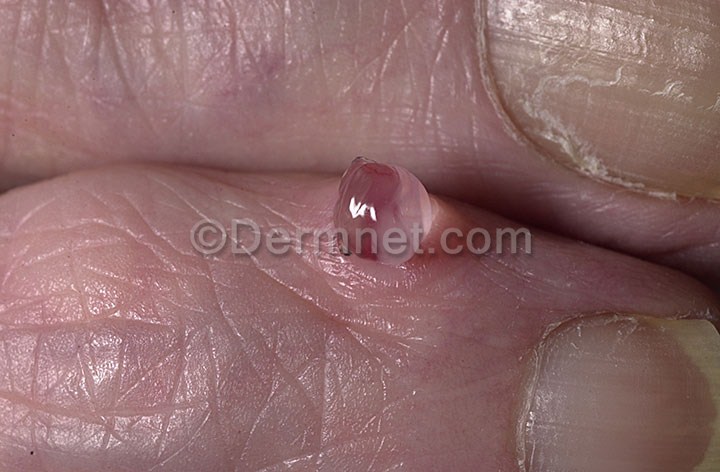
Disease: Nail Fungus and other Nail Disease